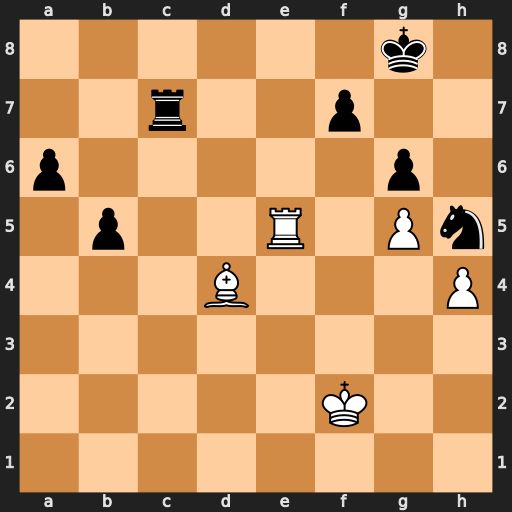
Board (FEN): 6k1/2r2p2/p5p1/1p2R1Pn/3B3P/8/5K2/8
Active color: w
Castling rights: -
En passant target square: -
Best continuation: Re8+ Kh7 Rh8#